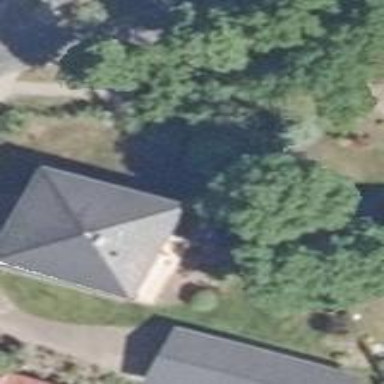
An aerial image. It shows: Detached building with pyramidal roof shape.